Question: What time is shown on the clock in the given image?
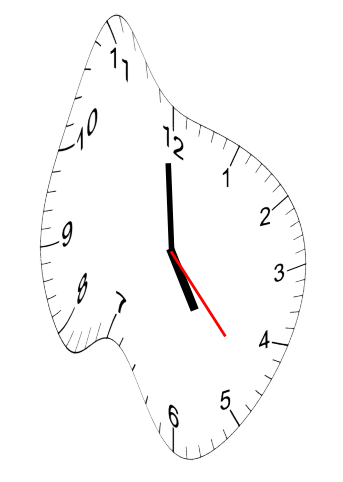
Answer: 04:59:23